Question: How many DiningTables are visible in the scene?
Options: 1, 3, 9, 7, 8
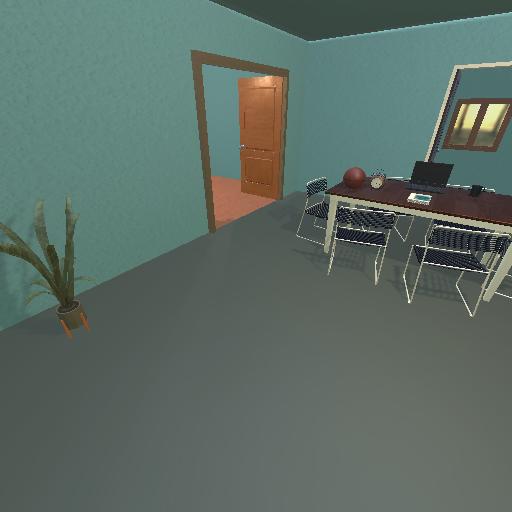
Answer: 1